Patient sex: F
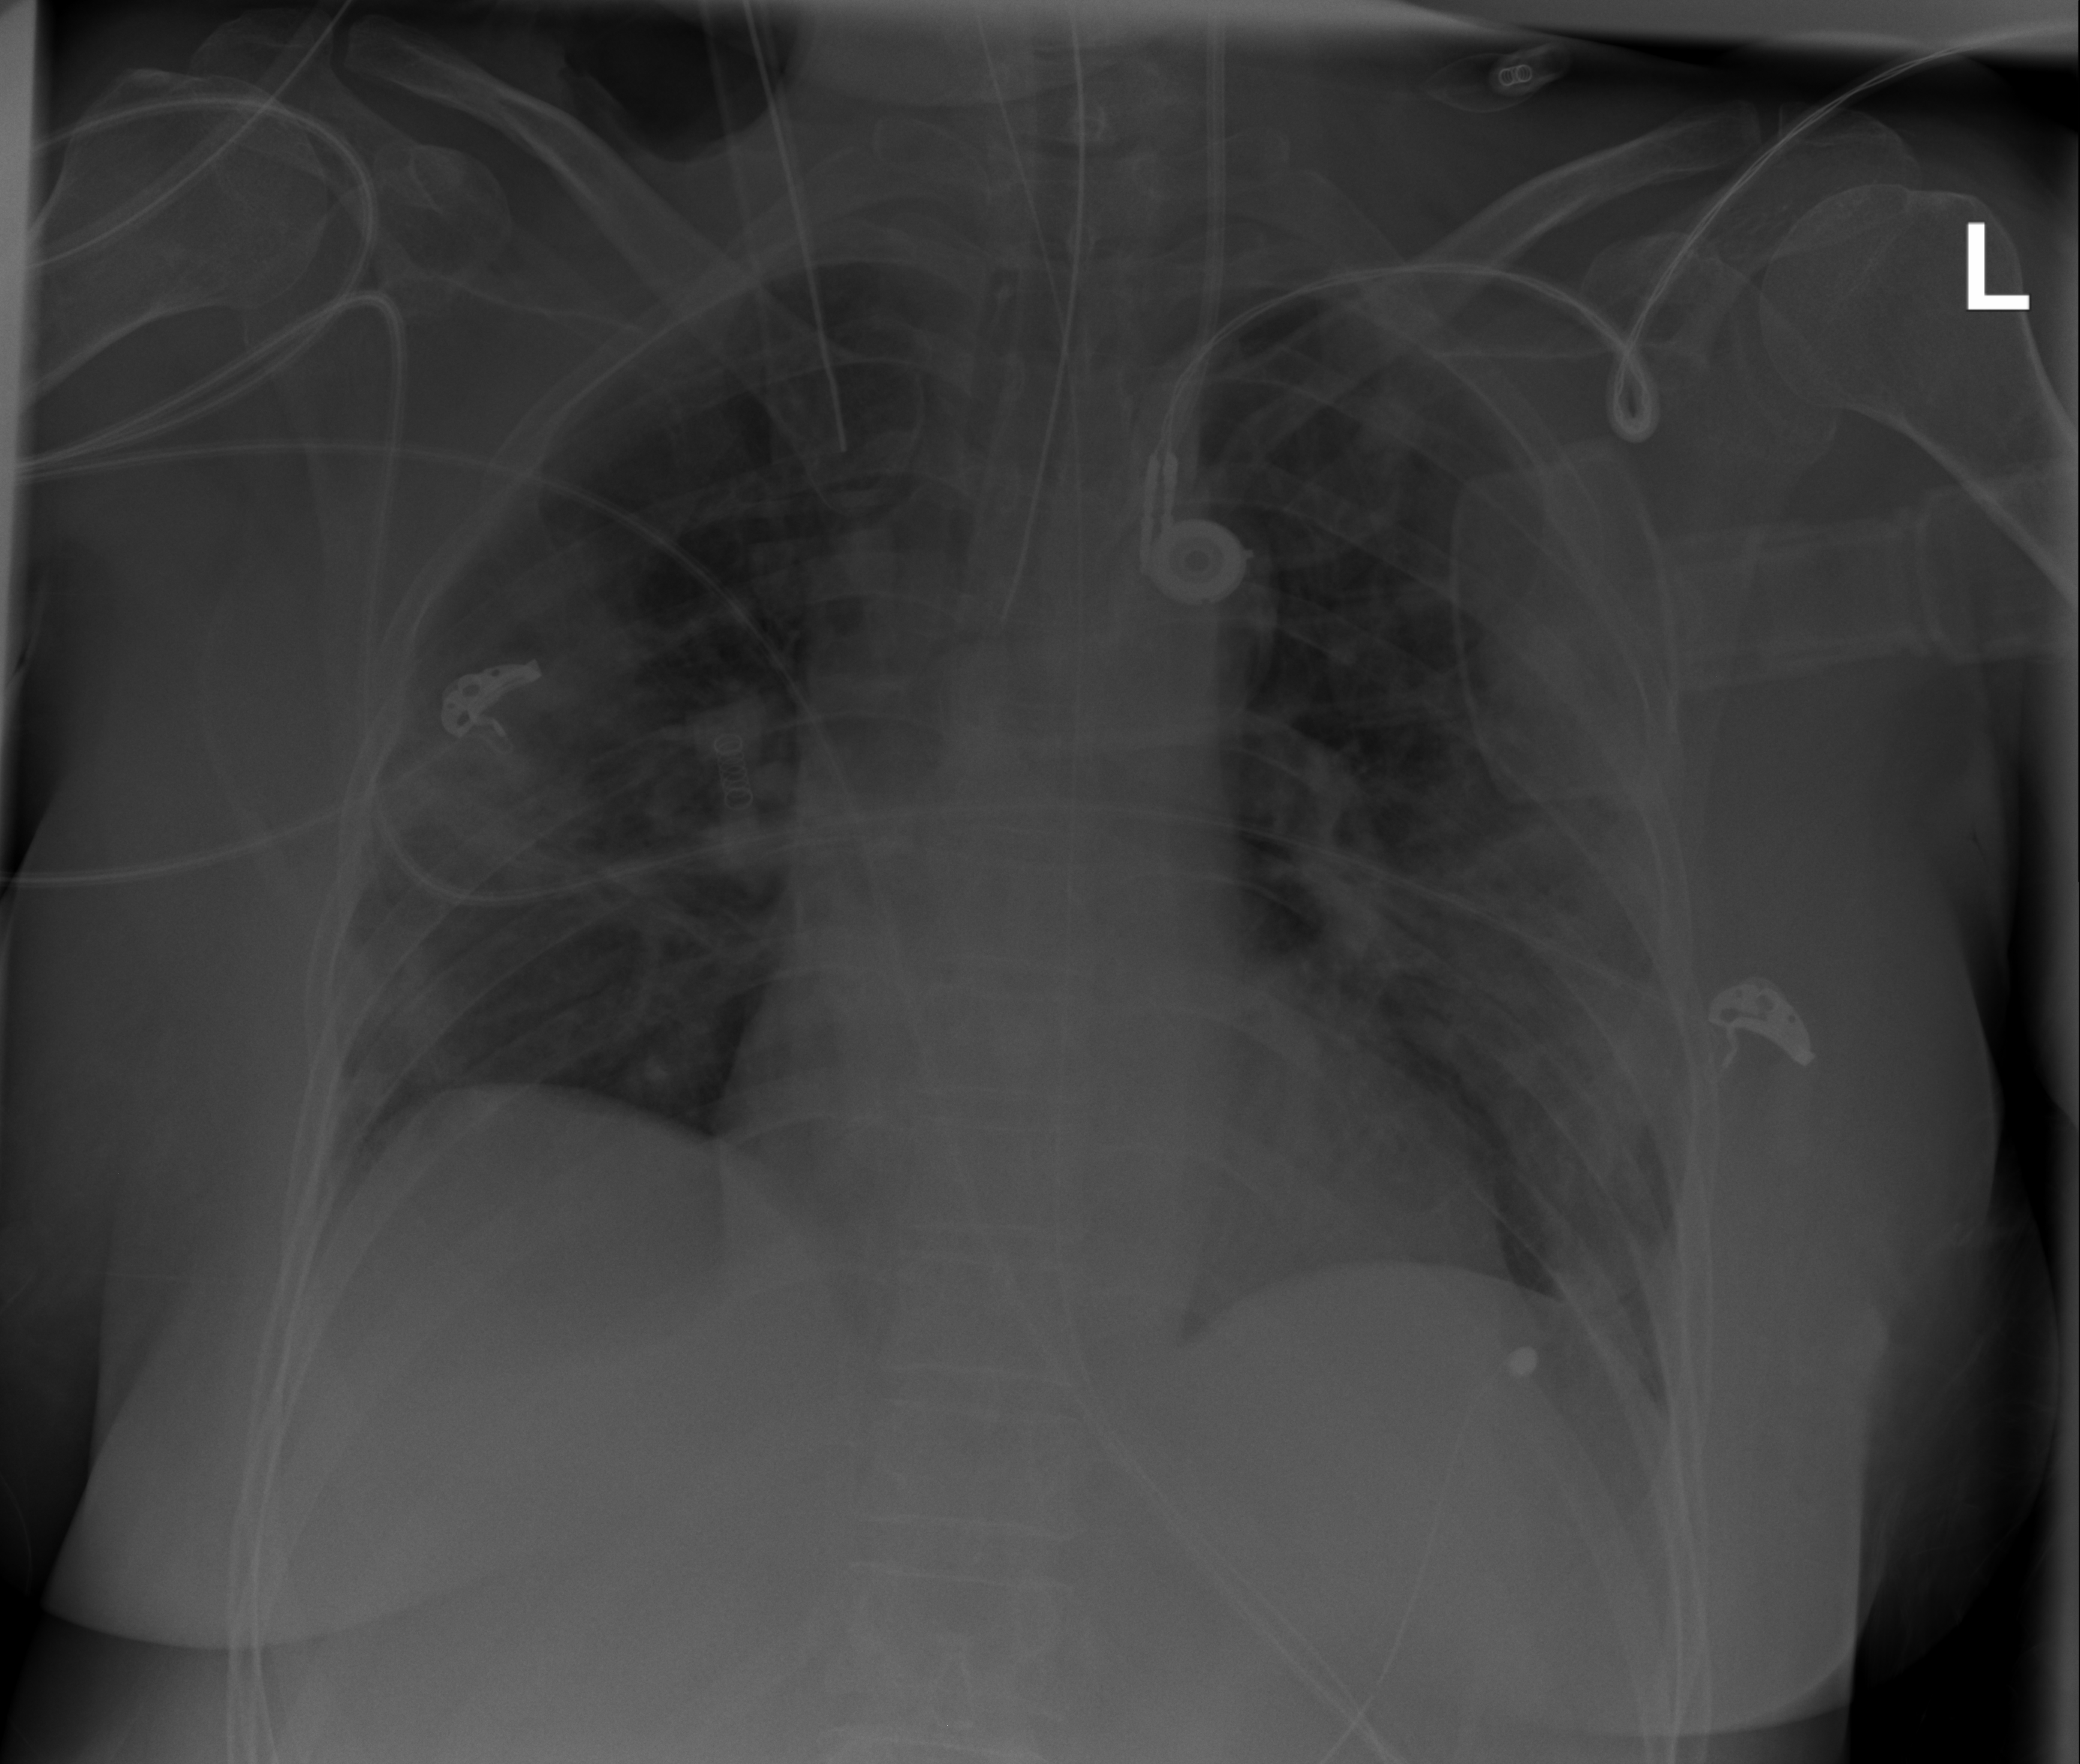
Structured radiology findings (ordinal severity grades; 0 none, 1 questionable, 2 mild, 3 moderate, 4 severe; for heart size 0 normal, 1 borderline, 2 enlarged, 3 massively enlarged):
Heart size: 1
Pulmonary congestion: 0
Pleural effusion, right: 0
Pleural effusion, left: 0
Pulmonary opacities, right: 2
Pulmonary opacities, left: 3
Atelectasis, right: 2
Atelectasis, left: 2